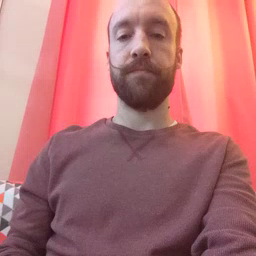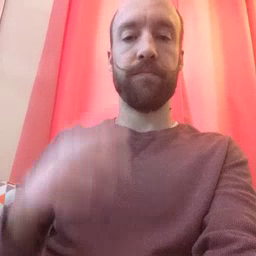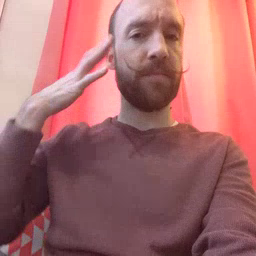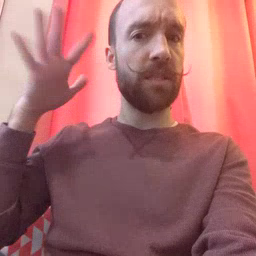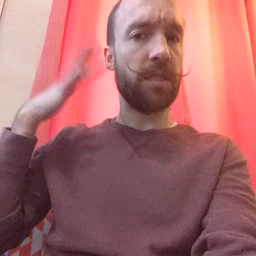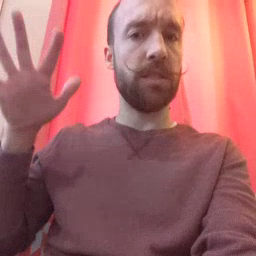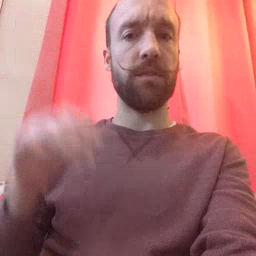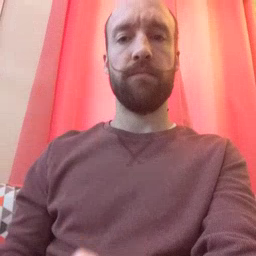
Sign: noisy